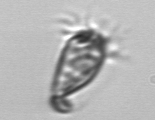
Label: Paratontonia_gracillima